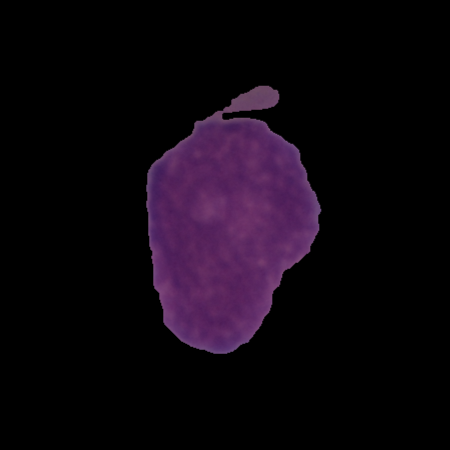
Label: cancer